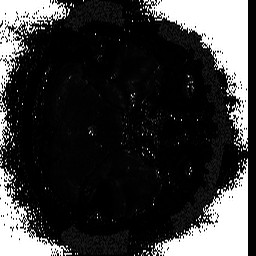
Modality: T2starmap
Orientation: axial
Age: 40
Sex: male
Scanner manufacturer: siemens
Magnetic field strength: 3 T
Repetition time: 0.043 s
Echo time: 0.00184 s